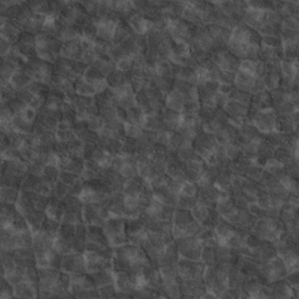
Label: non_frost